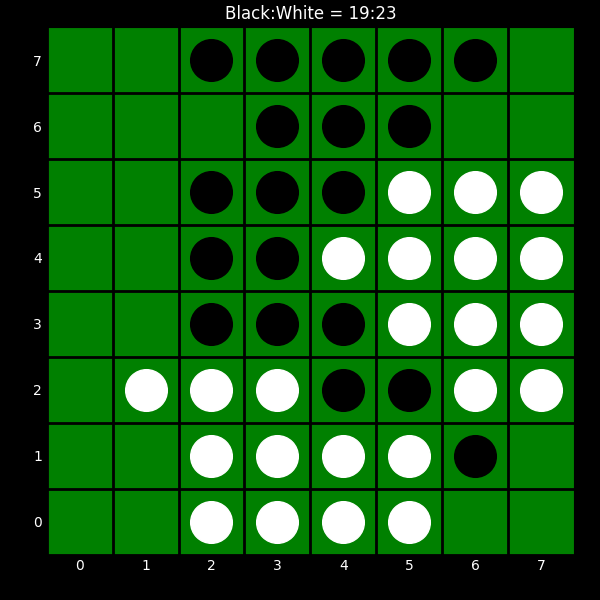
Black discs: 19
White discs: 23